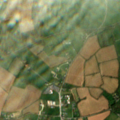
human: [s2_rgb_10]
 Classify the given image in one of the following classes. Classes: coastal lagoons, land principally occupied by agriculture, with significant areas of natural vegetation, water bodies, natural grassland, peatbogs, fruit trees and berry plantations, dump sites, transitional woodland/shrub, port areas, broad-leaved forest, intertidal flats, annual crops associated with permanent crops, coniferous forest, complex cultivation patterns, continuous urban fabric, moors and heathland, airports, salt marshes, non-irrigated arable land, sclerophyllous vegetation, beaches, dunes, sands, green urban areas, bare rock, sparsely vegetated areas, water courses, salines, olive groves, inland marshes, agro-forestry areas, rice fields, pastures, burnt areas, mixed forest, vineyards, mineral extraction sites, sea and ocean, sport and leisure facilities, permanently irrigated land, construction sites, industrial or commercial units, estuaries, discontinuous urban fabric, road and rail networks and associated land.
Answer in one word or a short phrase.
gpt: non-irrigated arable land, pastures, complex cultivation patterns